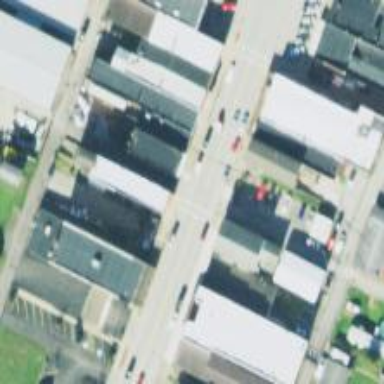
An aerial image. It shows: Alleyway designated as service road.